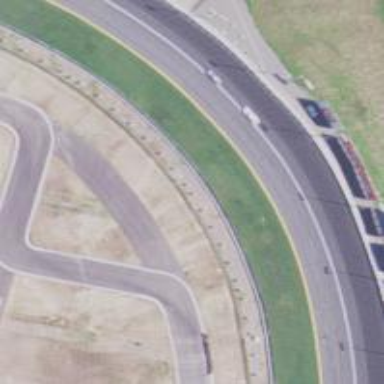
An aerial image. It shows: Motor sport raceway with asphalt surface.